Question: I have implemented a collapsible menu with a triangle bullet on expandable items. The triangle rotates when the link is clicked and sub-menus items are expanded.
The problem is that with internet explorer there is this light dotted line to the left of my bullet. It appears when I expand the item and disappear when I click somewhere else on the page.

It corresponds to nothing in my style sheet. Any idea how I can get rid of it?
This is how the bullet is styled:
'''
#block-menu-menu-intra-acp-menu li.expanded > a{
padding-left:12px;
background: url('images/triangle_bullet_down.png') left center no-repeat;
}
'''
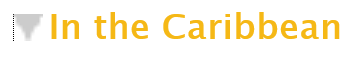
Answer: This might not be it, but try setting 'outline: 0;' on your 'a'?